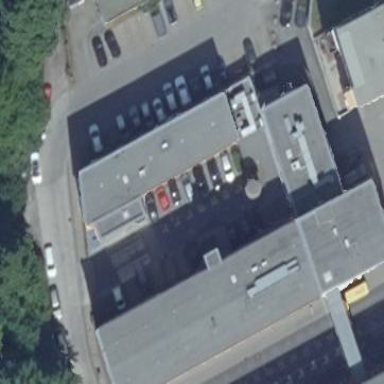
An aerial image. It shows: Building with flat roof made of silver tar paper.